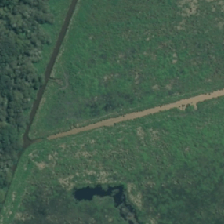
Land cover: herbaceous_freshwater_vege